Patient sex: F
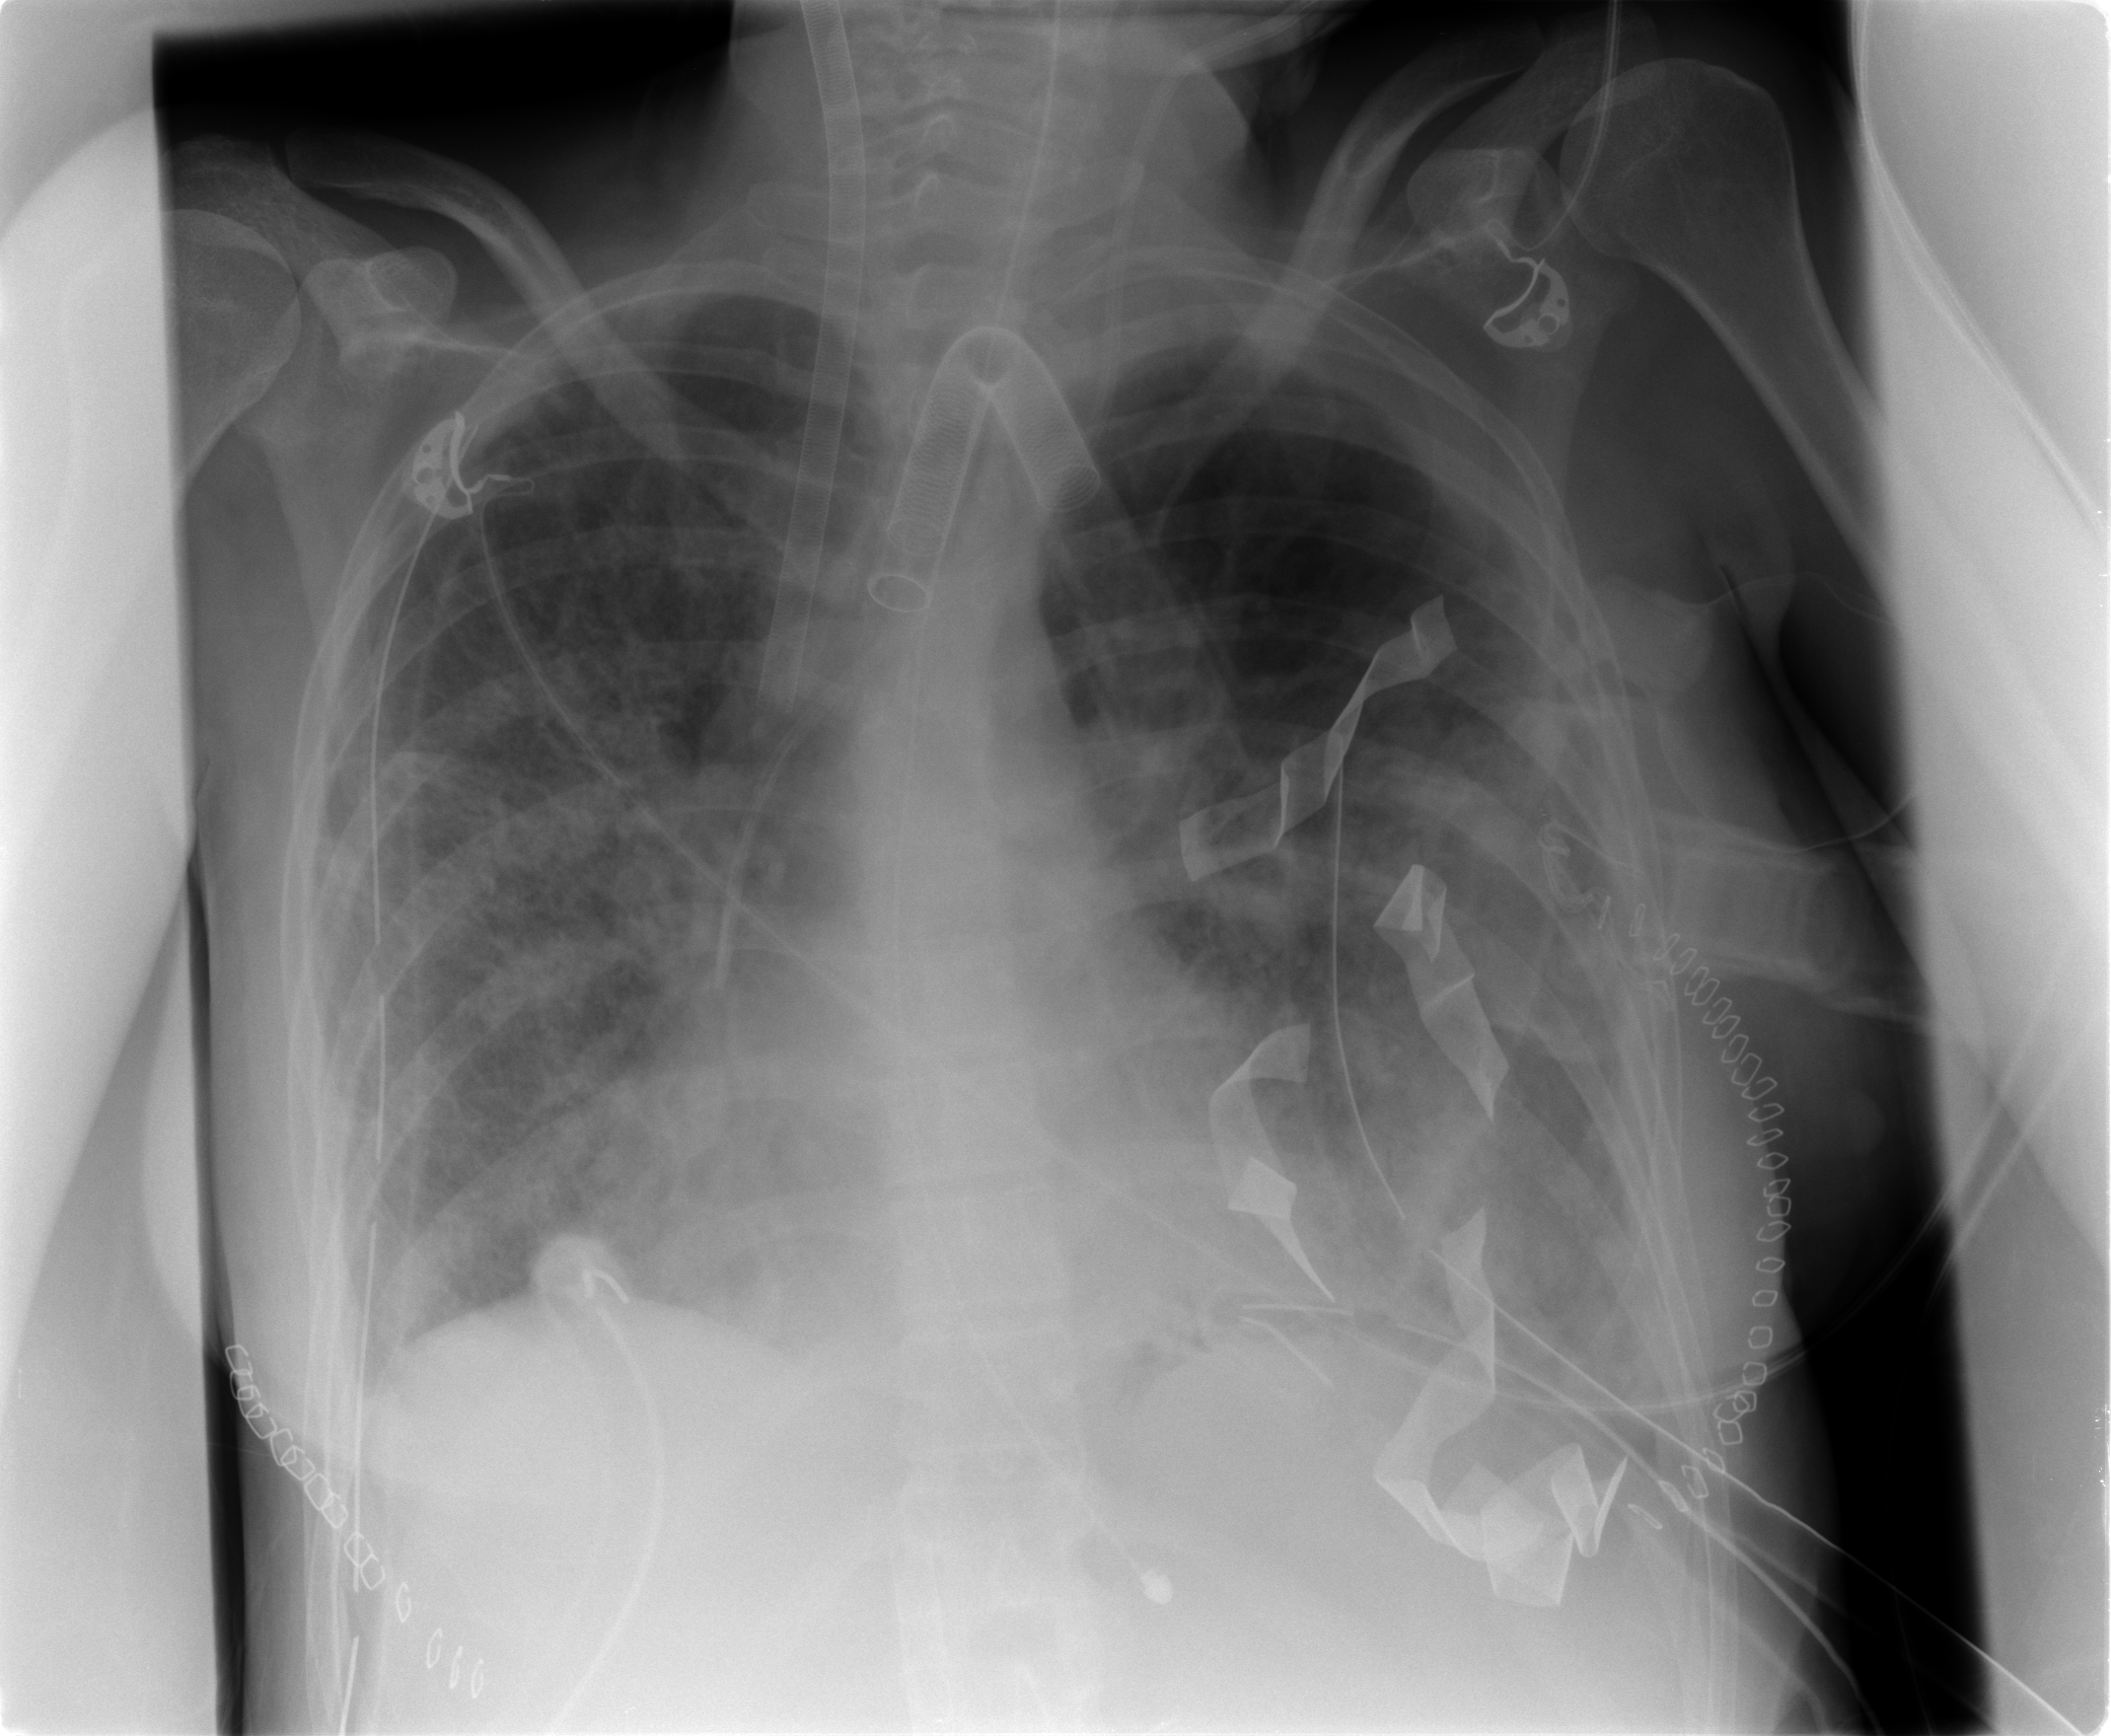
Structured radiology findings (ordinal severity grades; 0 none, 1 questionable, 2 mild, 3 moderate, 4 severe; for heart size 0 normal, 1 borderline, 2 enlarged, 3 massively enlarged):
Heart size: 0
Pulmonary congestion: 0
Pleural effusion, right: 0
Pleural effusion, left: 2
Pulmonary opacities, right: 3
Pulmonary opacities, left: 3
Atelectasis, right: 2
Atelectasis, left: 2